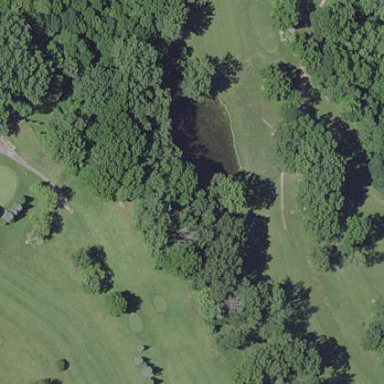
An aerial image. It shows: Water hazard in golf course. The hazard is natural water feature.